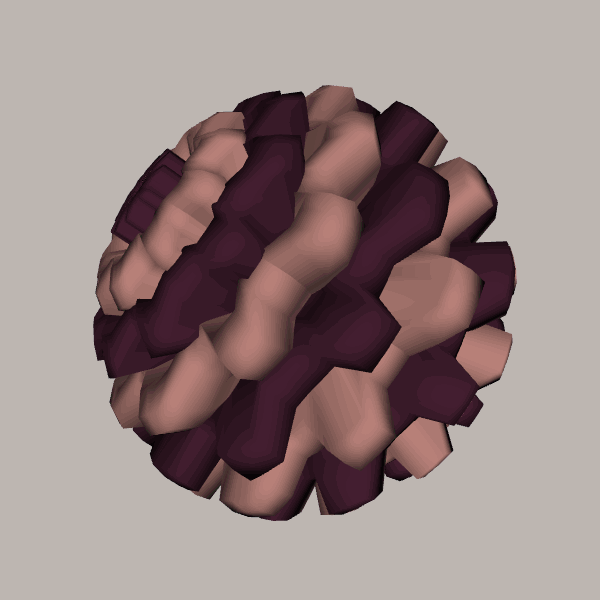
Background: light